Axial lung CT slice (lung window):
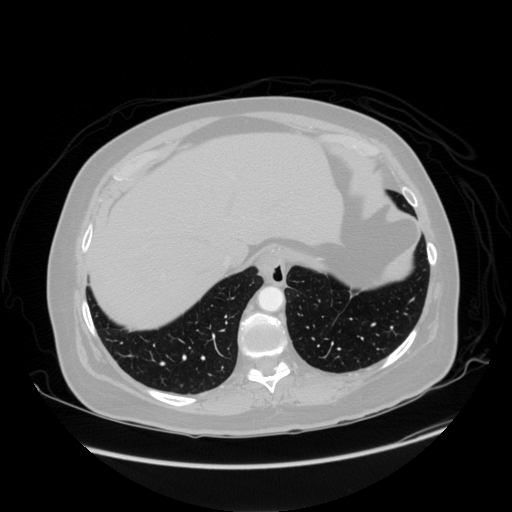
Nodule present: no